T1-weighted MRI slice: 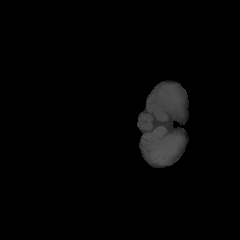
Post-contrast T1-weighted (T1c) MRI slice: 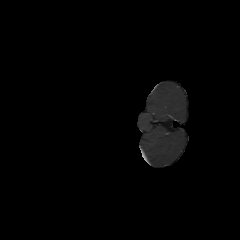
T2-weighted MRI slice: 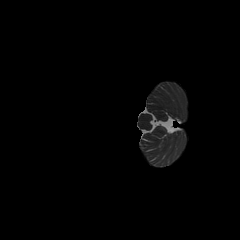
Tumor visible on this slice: no